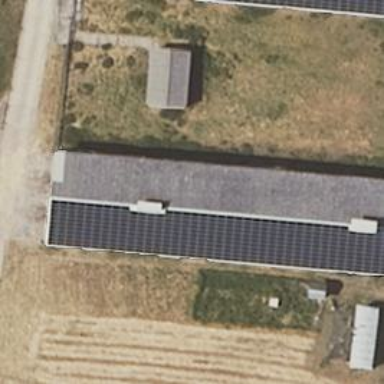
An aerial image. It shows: Solar photovoltaic panel generator producing electricity as small installation.